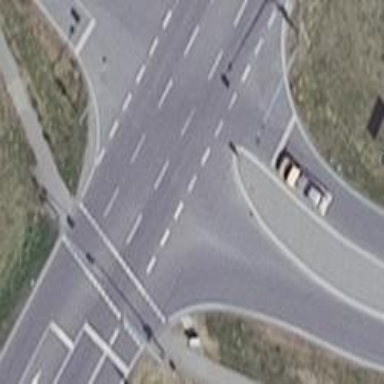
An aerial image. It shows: Road with traffic signals.